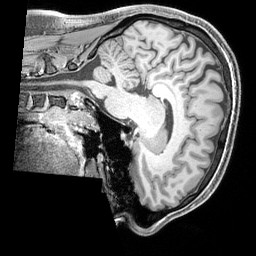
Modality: T1w
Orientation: sagittal
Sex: male
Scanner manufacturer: siemens
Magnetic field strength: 3 T
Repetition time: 2.3 s
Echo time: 0.00226 s